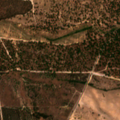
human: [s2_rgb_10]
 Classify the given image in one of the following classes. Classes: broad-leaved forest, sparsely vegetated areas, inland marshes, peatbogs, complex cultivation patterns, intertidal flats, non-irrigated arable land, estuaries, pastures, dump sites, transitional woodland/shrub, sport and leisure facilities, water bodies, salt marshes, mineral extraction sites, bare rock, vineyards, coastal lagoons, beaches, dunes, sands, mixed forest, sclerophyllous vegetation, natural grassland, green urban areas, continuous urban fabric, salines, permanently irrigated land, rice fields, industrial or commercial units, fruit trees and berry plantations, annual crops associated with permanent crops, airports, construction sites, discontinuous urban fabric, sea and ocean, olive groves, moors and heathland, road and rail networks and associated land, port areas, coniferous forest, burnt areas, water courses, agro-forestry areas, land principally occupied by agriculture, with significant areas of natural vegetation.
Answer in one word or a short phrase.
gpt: vineyards, pastures, agro-forestry areas, broad-leaved forest, mixed forest